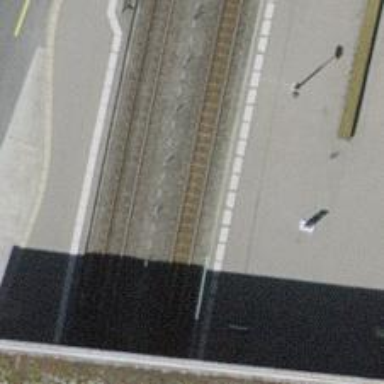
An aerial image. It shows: Stop position for public transport on the railway.